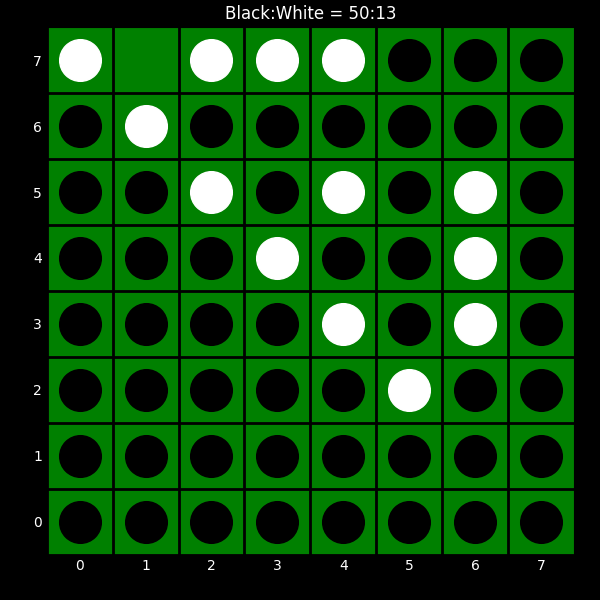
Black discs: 50
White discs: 13